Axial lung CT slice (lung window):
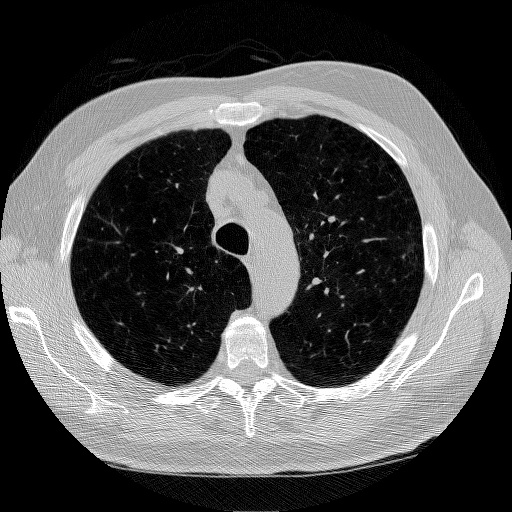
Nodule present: no